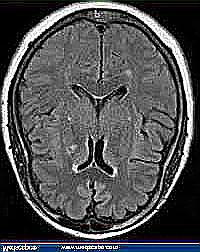
Label: notumor